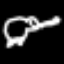
Label: frog